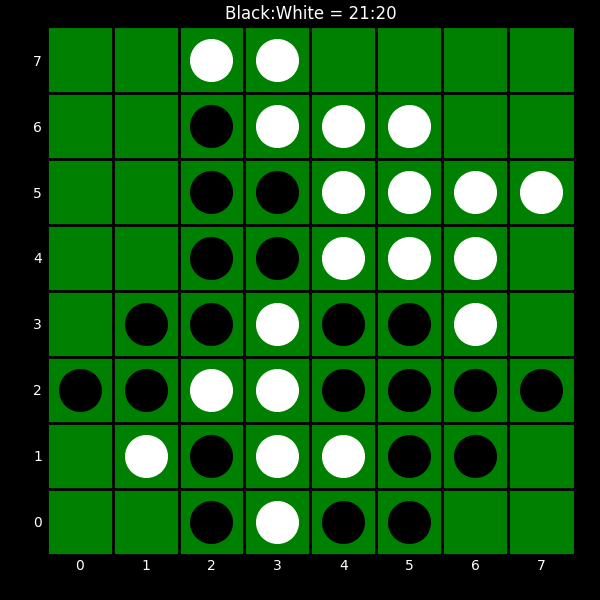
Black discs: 21
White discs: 20